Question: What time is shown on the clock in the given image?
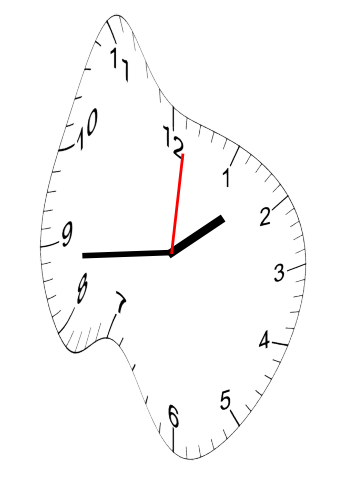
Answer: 01:44:01